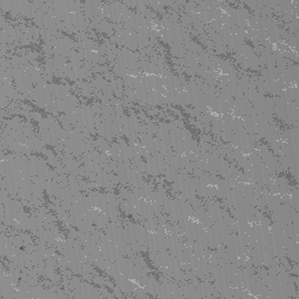
Label: frost